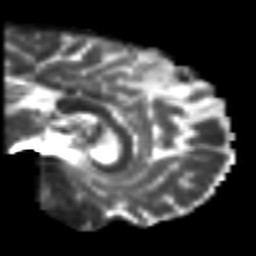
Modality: T2w
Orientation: sagittal
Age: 27
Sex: male
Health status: healthy
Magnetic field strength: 3 T
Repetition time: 7 s
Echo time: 0.0926 s